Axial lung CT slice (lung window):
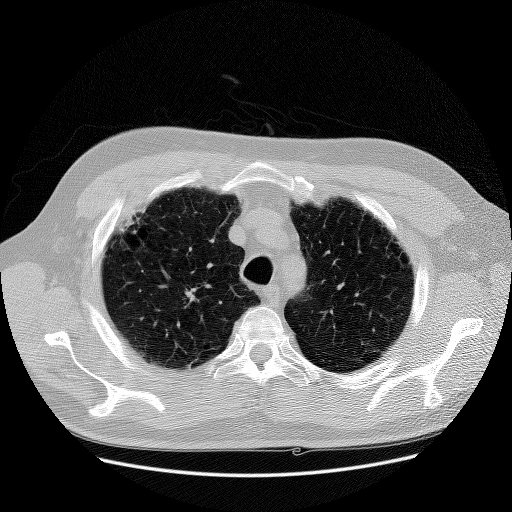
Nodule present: no